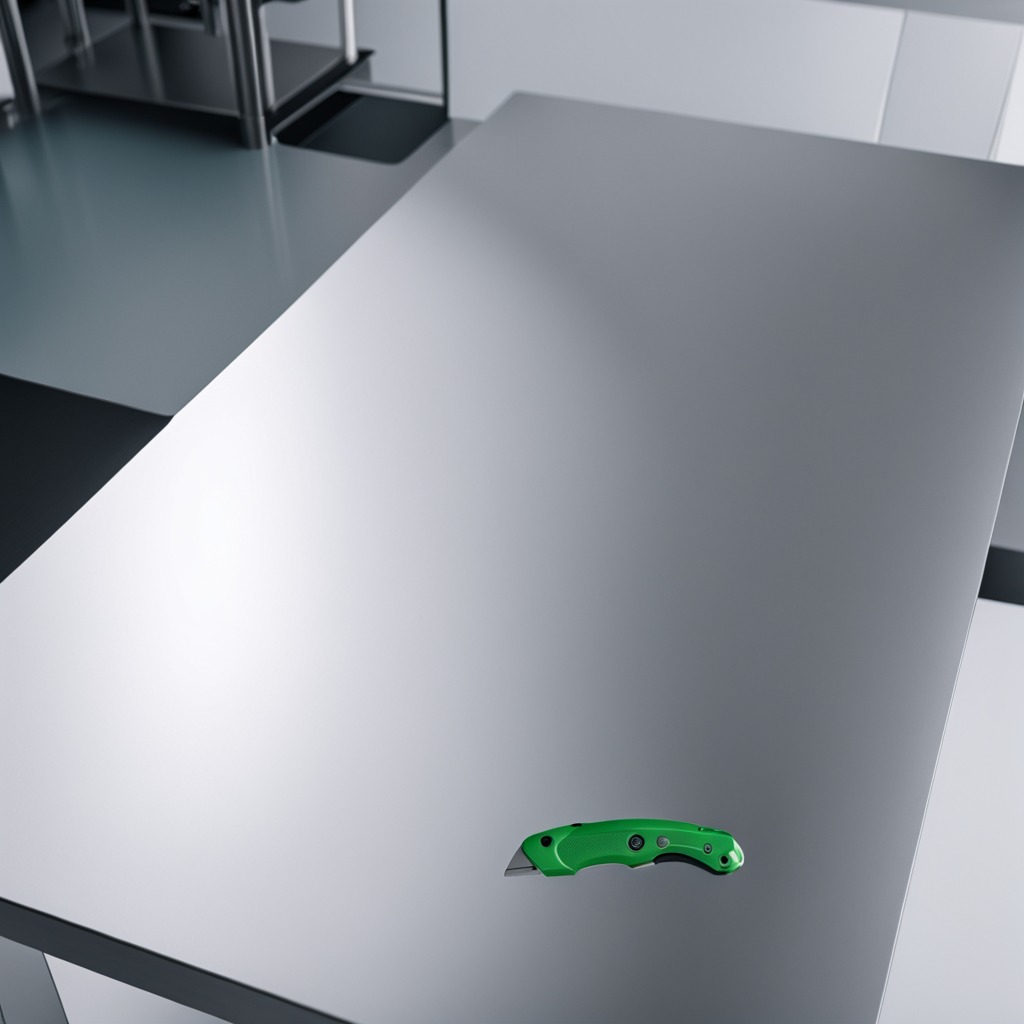
A utility knife is lying on a stainless steel table in a high-end prototyping lab.